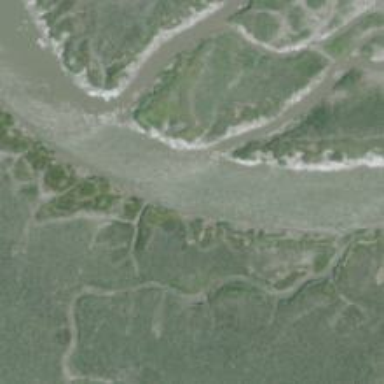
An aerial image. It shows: Saltmarsh wetland with tidal influence.